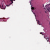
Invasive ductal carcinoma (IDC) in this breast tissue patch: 0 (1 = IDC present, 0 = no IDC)